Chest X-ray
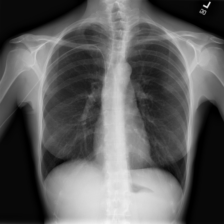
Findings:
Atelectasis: negative
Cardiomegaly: negative
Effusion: negative
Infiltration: negative
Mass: negative
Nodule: negative
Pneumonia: negative
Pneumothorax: negative
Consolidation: negative
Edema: negative
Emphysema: negative
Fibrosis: negative
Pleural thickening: negative
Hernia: negative